Question: I can create the rectangle with the gradient background. How to insert a picture above it by giving its path?
'''
<Rectangle StrokeThickness="2" Height="77" Canvas.Left="184" Canvas.Top="477" Width="119">
<Rectangle.Fill>
<LinearGradientBrush StartPoint="0,0.5" EndPoint="1,0.5">
<GradientStop Color="Black" Offset="0" />
<GradientStop Color="White" Offset="0.5" />
<GradientStop Color="Black" Offset="1" />
</LinearGradientBrush>
</Rectangle.Fill>
</Rectangle>
'''
What I want:

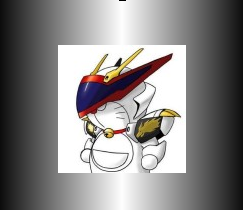
Answer: The 'Border' will hold one piece of content, so if that is all you have, the following will work just fine:
'''
<Border>
<Border.Background>
<LinearGradientBrush StartPoint="0,0.5"
EndPoint="1,0.5">
<GradientStop Color="Black"
Offset="0" />
<GradientStop Color="White"
Offset="0.5" />
<GradientStop Color="Black"
Offset="1" />
</LinearGradientBrush>
</Border.Background>
<Image HorizontalAlignment="Center"
VerticalAlignment="Center" />
</Border>
'''
If you need to layer more shapes/paths/images then you can use a 'Grid' object which supports multiple children :
'''
<Grid>
<!--Object 1-->
<Ellipse StrokeThickness="2"
Height="77"
Width="119"
HorizontalAlignment="Center"
VerticalAlignment="Center">
<Ellipse.Fill>
<LinearGradientBrush StartPoint="0,0.5"
EndPoint="1,0.5">
<GradientStop Color="Black"
Offset="0" />
<GradientStop Color="White"
Offset="0.5" />
<GradientStop Color="Black"
Offset="1" />
</LinearGradientBrush>
</Ellipse.Fill>
</Ellipse>
<!--Object 2-->
<Image HorizontalAlignment="Center"
VerticalAlignment="Center" />
</Grid>
'''
Just remember that WPF starts drawing controls from the beginning of your XAML, so the last control defined in the XAML listing is the one that gets drawn on top.